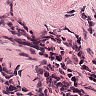
Metastatic tissue present: no